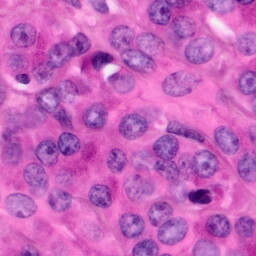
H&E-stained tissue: Pancreatic